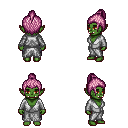
a pixel art fantasy rpg character, female body template, orc, green skin, white robe, metal pants, pink short topknot hairstyle, four views (front, back, left, right), 2x2 character sprite sheet, small pixel art, hard edges, no anti-aliasing